Question: I am unable to set 100% height of my DIVs despite of setting 'min-height' for IE. Below are CSS and HTML respectively. Screenshot also attached.
As you can see , the scrollbar on left is not displaying 100%

'''
body
{
margin:0;padding:0;
min-height:100%;
height:100%;
}
#container
{
background-color: "#FFF";
width:100%;
margin: 1%;
overflow:auto;
min-height:100%;
height:100%;
}
#tree_register_abwab
{
width: 30%;
float: right;
}
#content
{
float: right;
margin-right: 1%;
overflow-y:scroll;
width: 60%;
min-height:100%;
height:100%;
}
.dynatree-title{
font-size: 15px !important;
font-style:normal;
font-family: Arial !important;
font-weight:100;
}
.question
{
font-style:normal;
color:blue;
font-family:"Jameel Noori Nastaleeq"; color: rgb(191,22,38); font-size:15pt;
}
.answer
{
font-style:normal;
color:blue;
font-family:"Jameel Noori Nastaleeq"; color:rgb(0,0,0); font-size:15pt;
margin-top: 2%;
display: block;
}
#pdficon
{
margin-right: 1%;
}
.bold{font-weight:bold;font-size: 18pt;}
'''
'''
<html dir=rtl>
<head>
<title></title>
<meta http-equiv="X-UA-Compatible" content="IE=10">
<meta charset="utf-8" >
<link href="ui.dynatree.css" rel="stylesheet" type="text/css" />
<link href="tree-custom.css" rel="stylesheet" type="text/css" />
<LINK REL=StyleSheet HREF="search.css" TYPE="text/css" MEDIA=all />
<script src = "jquery-1.8.3.min.js"></script>
<script src="jquery-ui.custom.min.js" type="text/javascript"></script>
<script src="jquery.cookie.js" type="text/javascript"></script>
<script src="jquery.dynatree.js" type="text/javascript"></script>
<script src="search.js" ></script>
</head>
<body>
<div id="container">
<div id="tree_register_abwab"></div>
<div id="content">
<span id="question" class="question bold">
</span>
<span id="pdficon"><a title=" " href="#"><img src="pdf_icon.png" border="0" /></a></span>
<span id="answer" class="answer">
</span>
</div>
</div>
</body>
</html>
'''
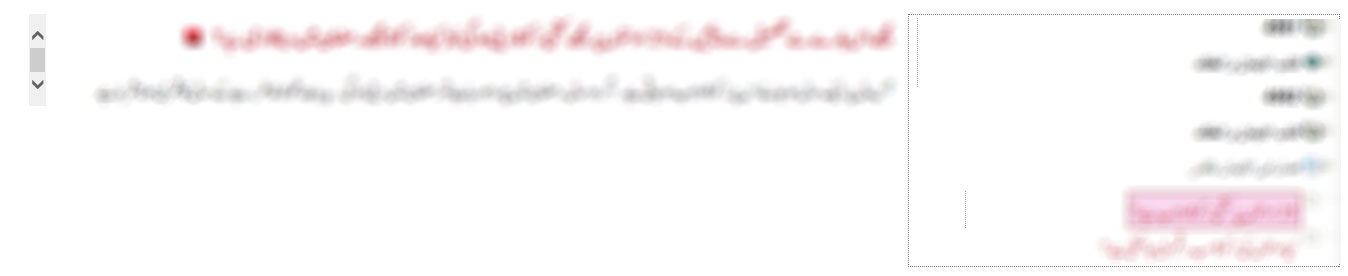
Answer: Add 'html' to the top of the css file by changing the body part of the CSS to:
'''
html, body
{
margin:0;padding:0;
height:100%;
}
'''
You can also remove all of the 'min-height' properties you have set as 'height:100%' should cover it.